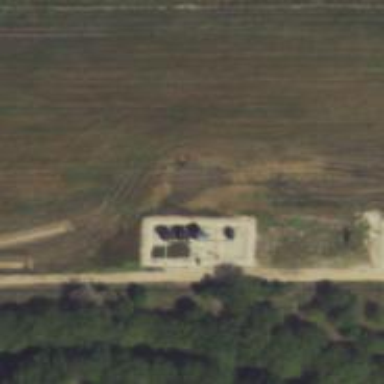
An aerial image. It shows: Storage tank with man-made structure.